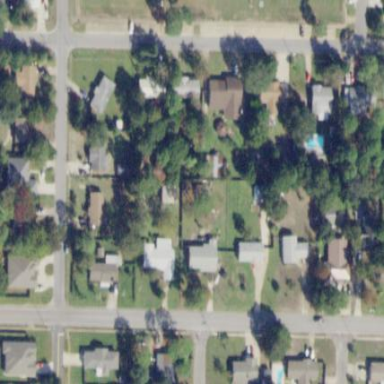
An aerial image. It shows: Residential area composed of single-family homes.